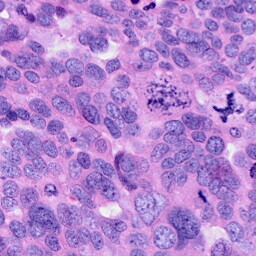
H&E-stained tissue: Ovarian